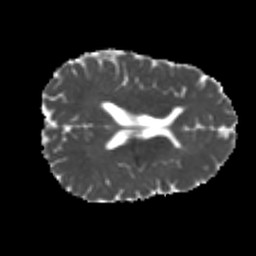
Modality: MD
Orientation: axial
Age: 25
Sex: male
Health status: healthy
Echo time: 0.074 s